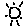
Label: sun